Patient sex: M
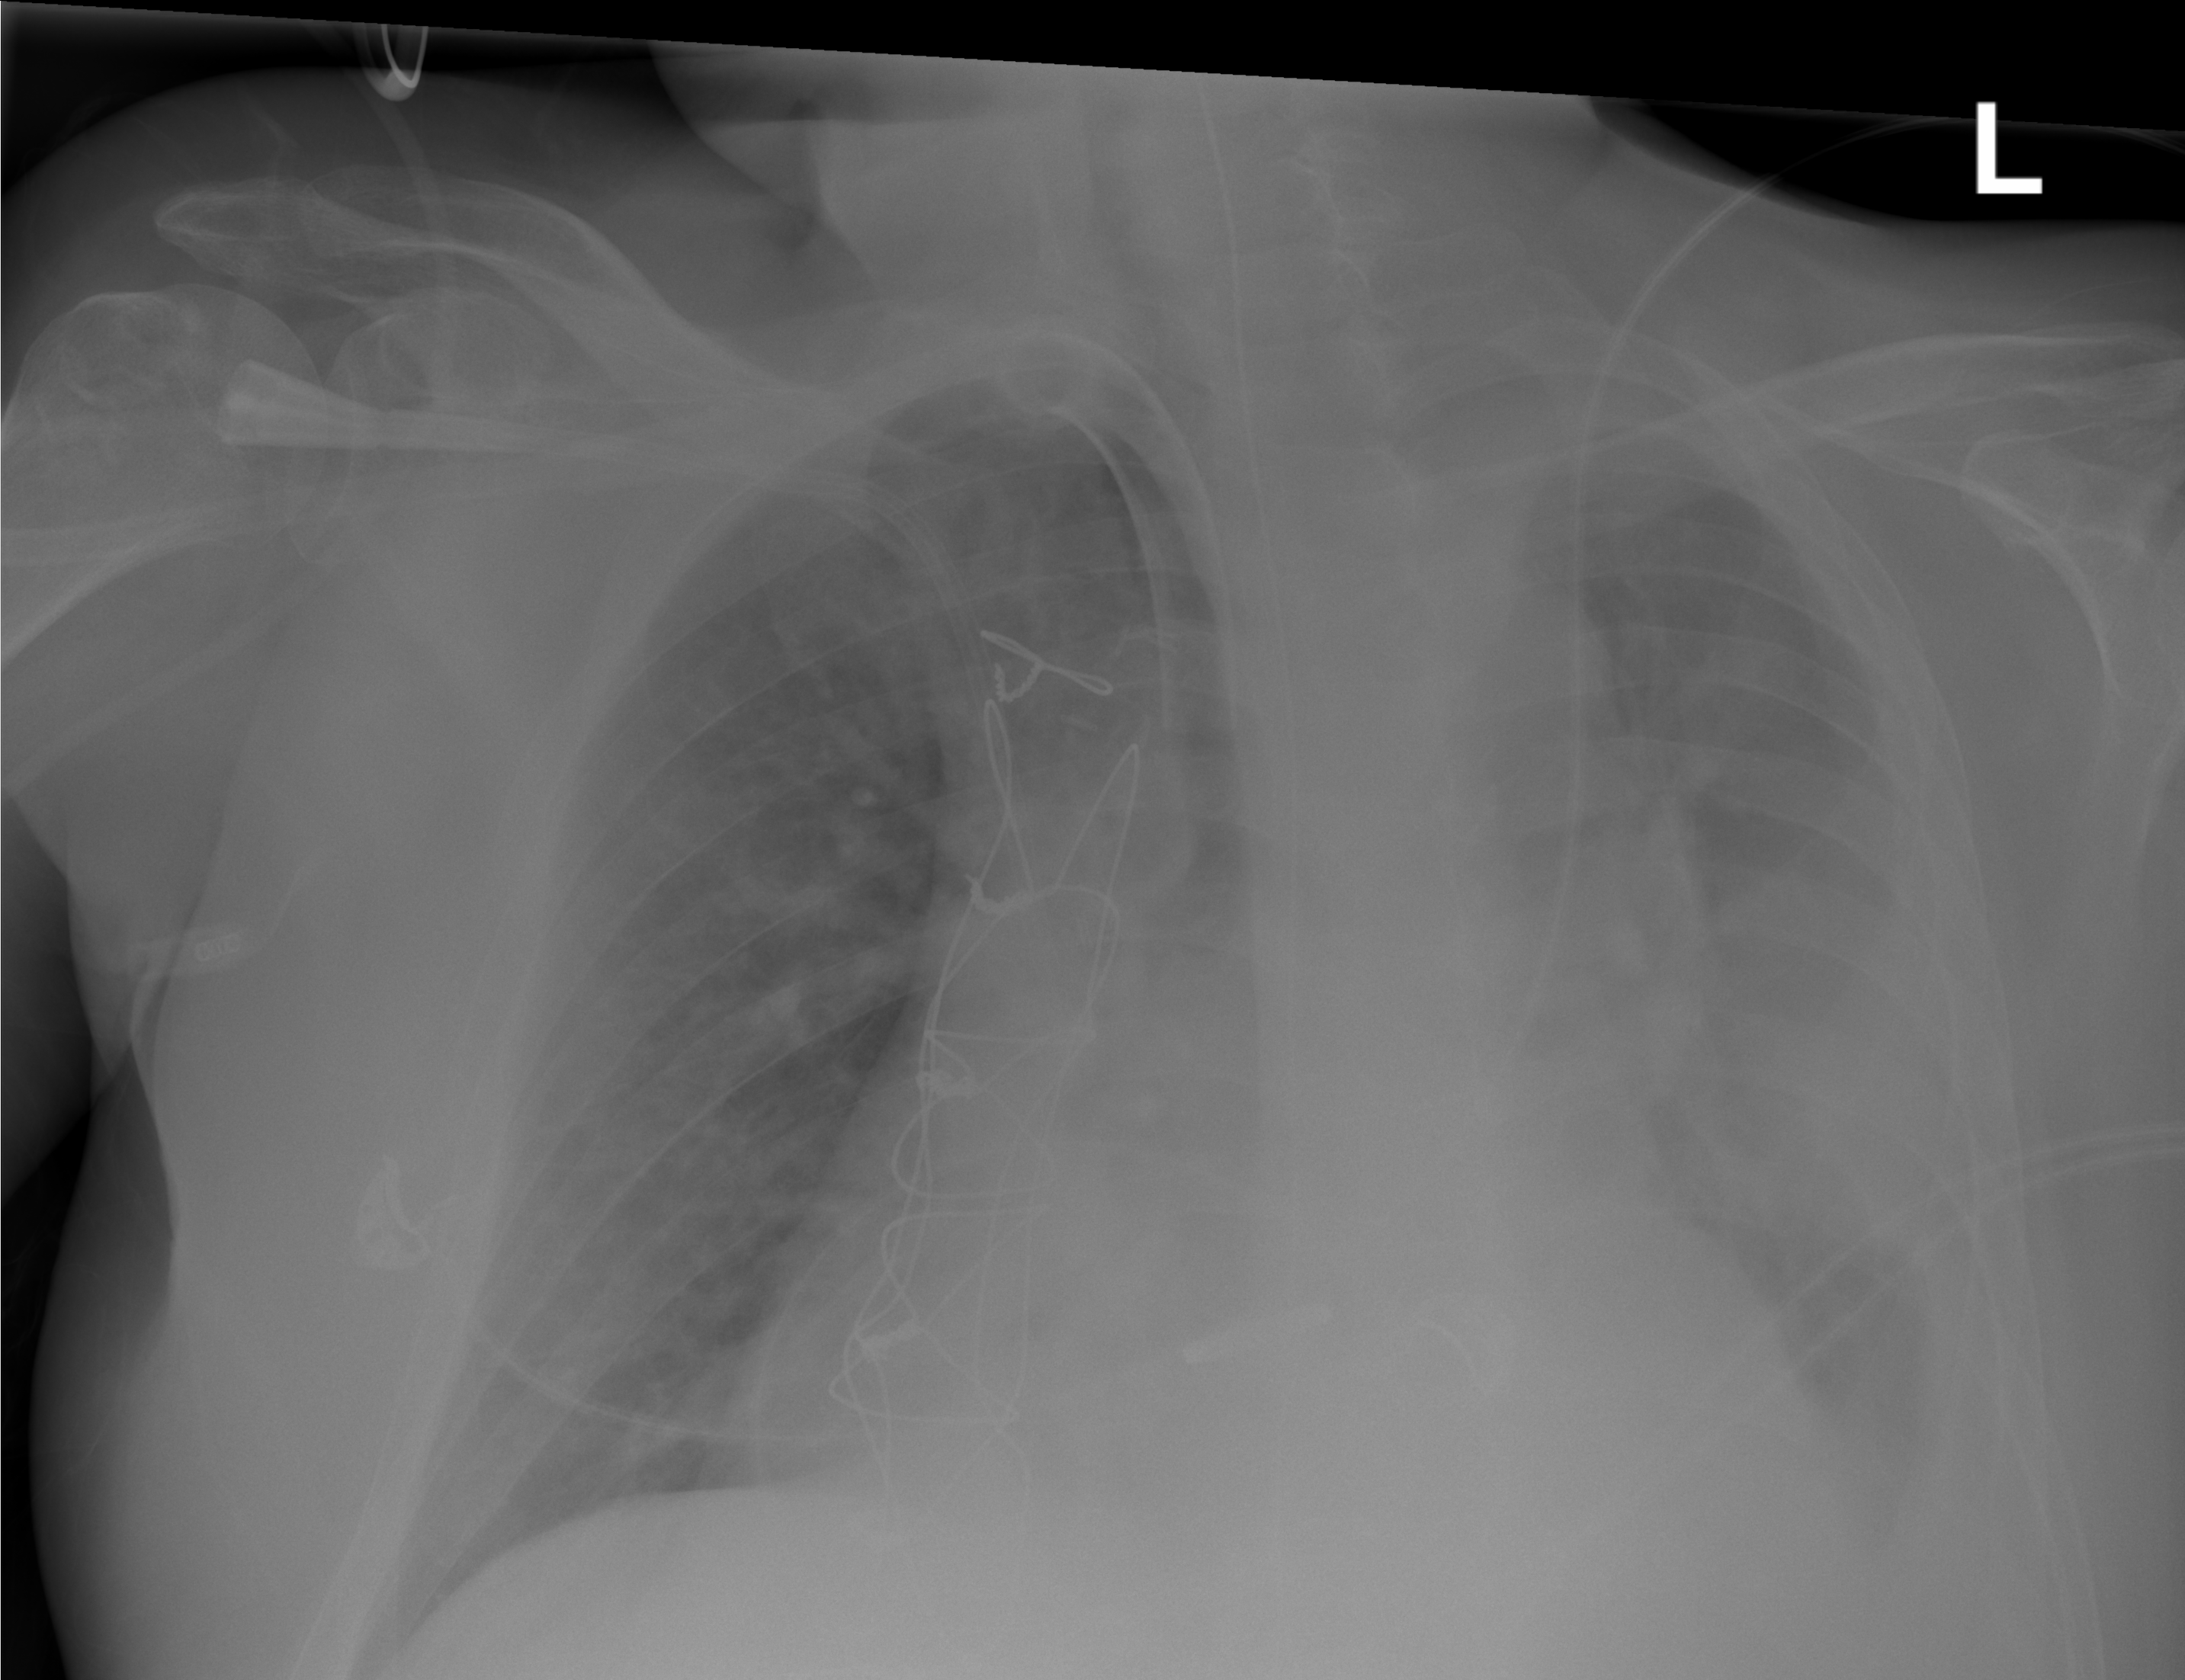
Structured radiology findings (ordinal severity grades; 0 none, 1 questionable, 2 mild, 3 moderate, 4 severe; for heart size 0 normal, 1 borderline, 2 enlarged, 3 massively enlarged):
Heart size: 2
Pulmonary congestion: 0
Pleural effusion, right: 0
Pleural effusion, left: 2
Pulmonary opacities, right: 0
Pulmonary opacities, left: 1
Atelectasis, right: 2
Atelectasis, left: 3